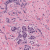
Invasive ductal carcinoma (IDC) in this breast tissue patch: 1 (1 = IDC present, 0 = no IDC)